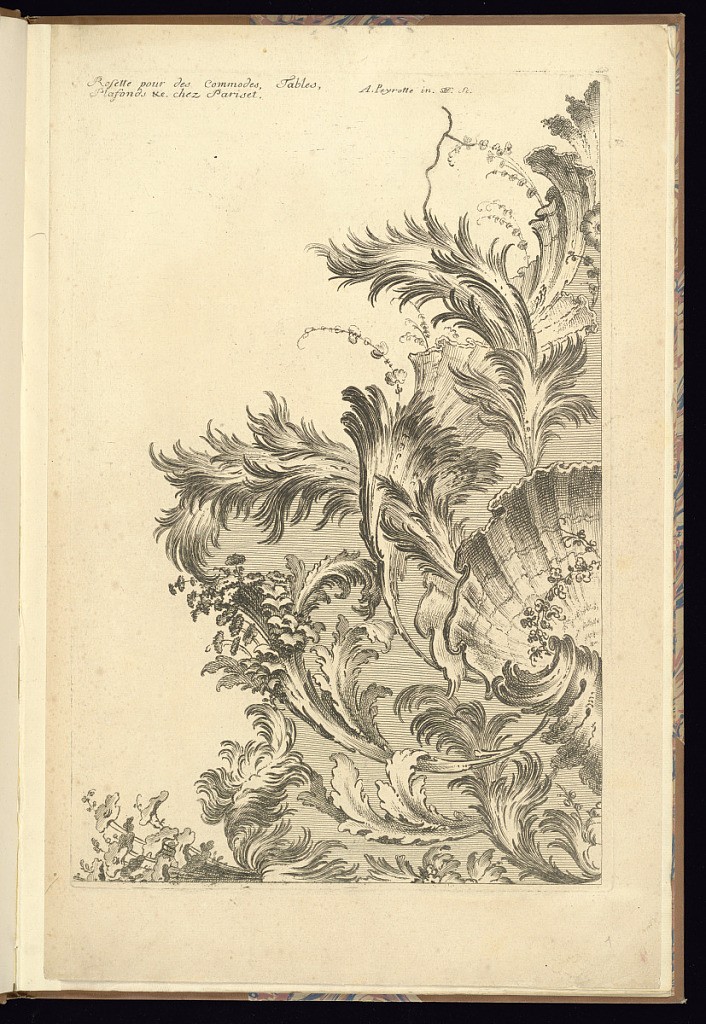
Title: Title Page
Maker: Alexis Peyrotte, French, 1699–1769
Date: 1740–49
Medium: Etching on laid paper
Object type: Print
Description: Title page for a series of rococo ornament designs. The title is lettered in the upper left. The foliate and shell ornament is illustrated on half of the page, from the lower right corner, across to the lower left corner and to the upper right corner. The ornament features a central shell with scrolling leaves, rinceaux, flowers, and feathers. The plate is signed.